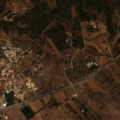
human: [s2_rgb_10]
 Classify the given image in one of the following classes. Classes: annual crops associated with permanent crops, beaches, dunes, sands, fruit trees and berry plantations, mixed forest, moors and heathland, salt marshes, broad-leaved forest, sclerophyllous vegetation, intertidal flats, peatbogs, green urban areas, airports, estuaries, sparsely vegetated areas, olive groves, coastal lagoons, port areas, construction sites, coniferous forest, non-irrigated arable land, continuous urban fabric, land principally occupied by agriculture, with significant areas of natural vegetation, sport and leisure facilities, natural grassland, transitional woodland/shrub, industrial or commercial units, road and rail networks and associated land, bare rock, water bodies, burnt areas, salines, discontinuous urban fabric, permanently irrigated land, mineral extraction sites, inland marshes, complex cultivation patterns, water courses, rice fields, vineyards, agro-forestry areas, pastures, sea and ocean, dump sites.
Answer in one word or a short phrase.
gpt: discontinuous urban fabric, annual crops associated with permanent crops, complex cultivation patterns, sclerophyllous vegetation